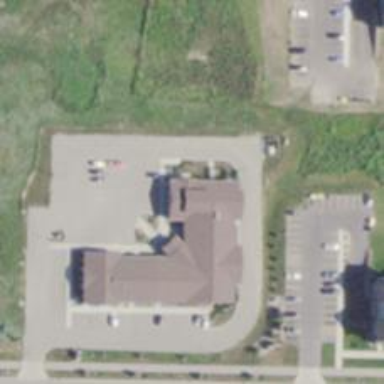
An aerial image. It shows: Veterinary facility.